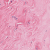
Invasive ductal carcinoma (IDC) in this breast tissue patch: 0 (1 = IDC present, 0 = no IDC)